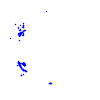
Particle: electron